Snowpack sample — Snodgrass Mountain, Crested Butte, Colorado (2/4/25, 12:06 PM MST)
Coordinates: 38.923, -106.968
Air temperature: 35 °F
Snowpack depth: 80 cm
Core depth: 60 cm
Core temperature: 32 °F
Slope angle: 14°, slope face: 78°
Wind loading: low
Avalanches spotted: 0
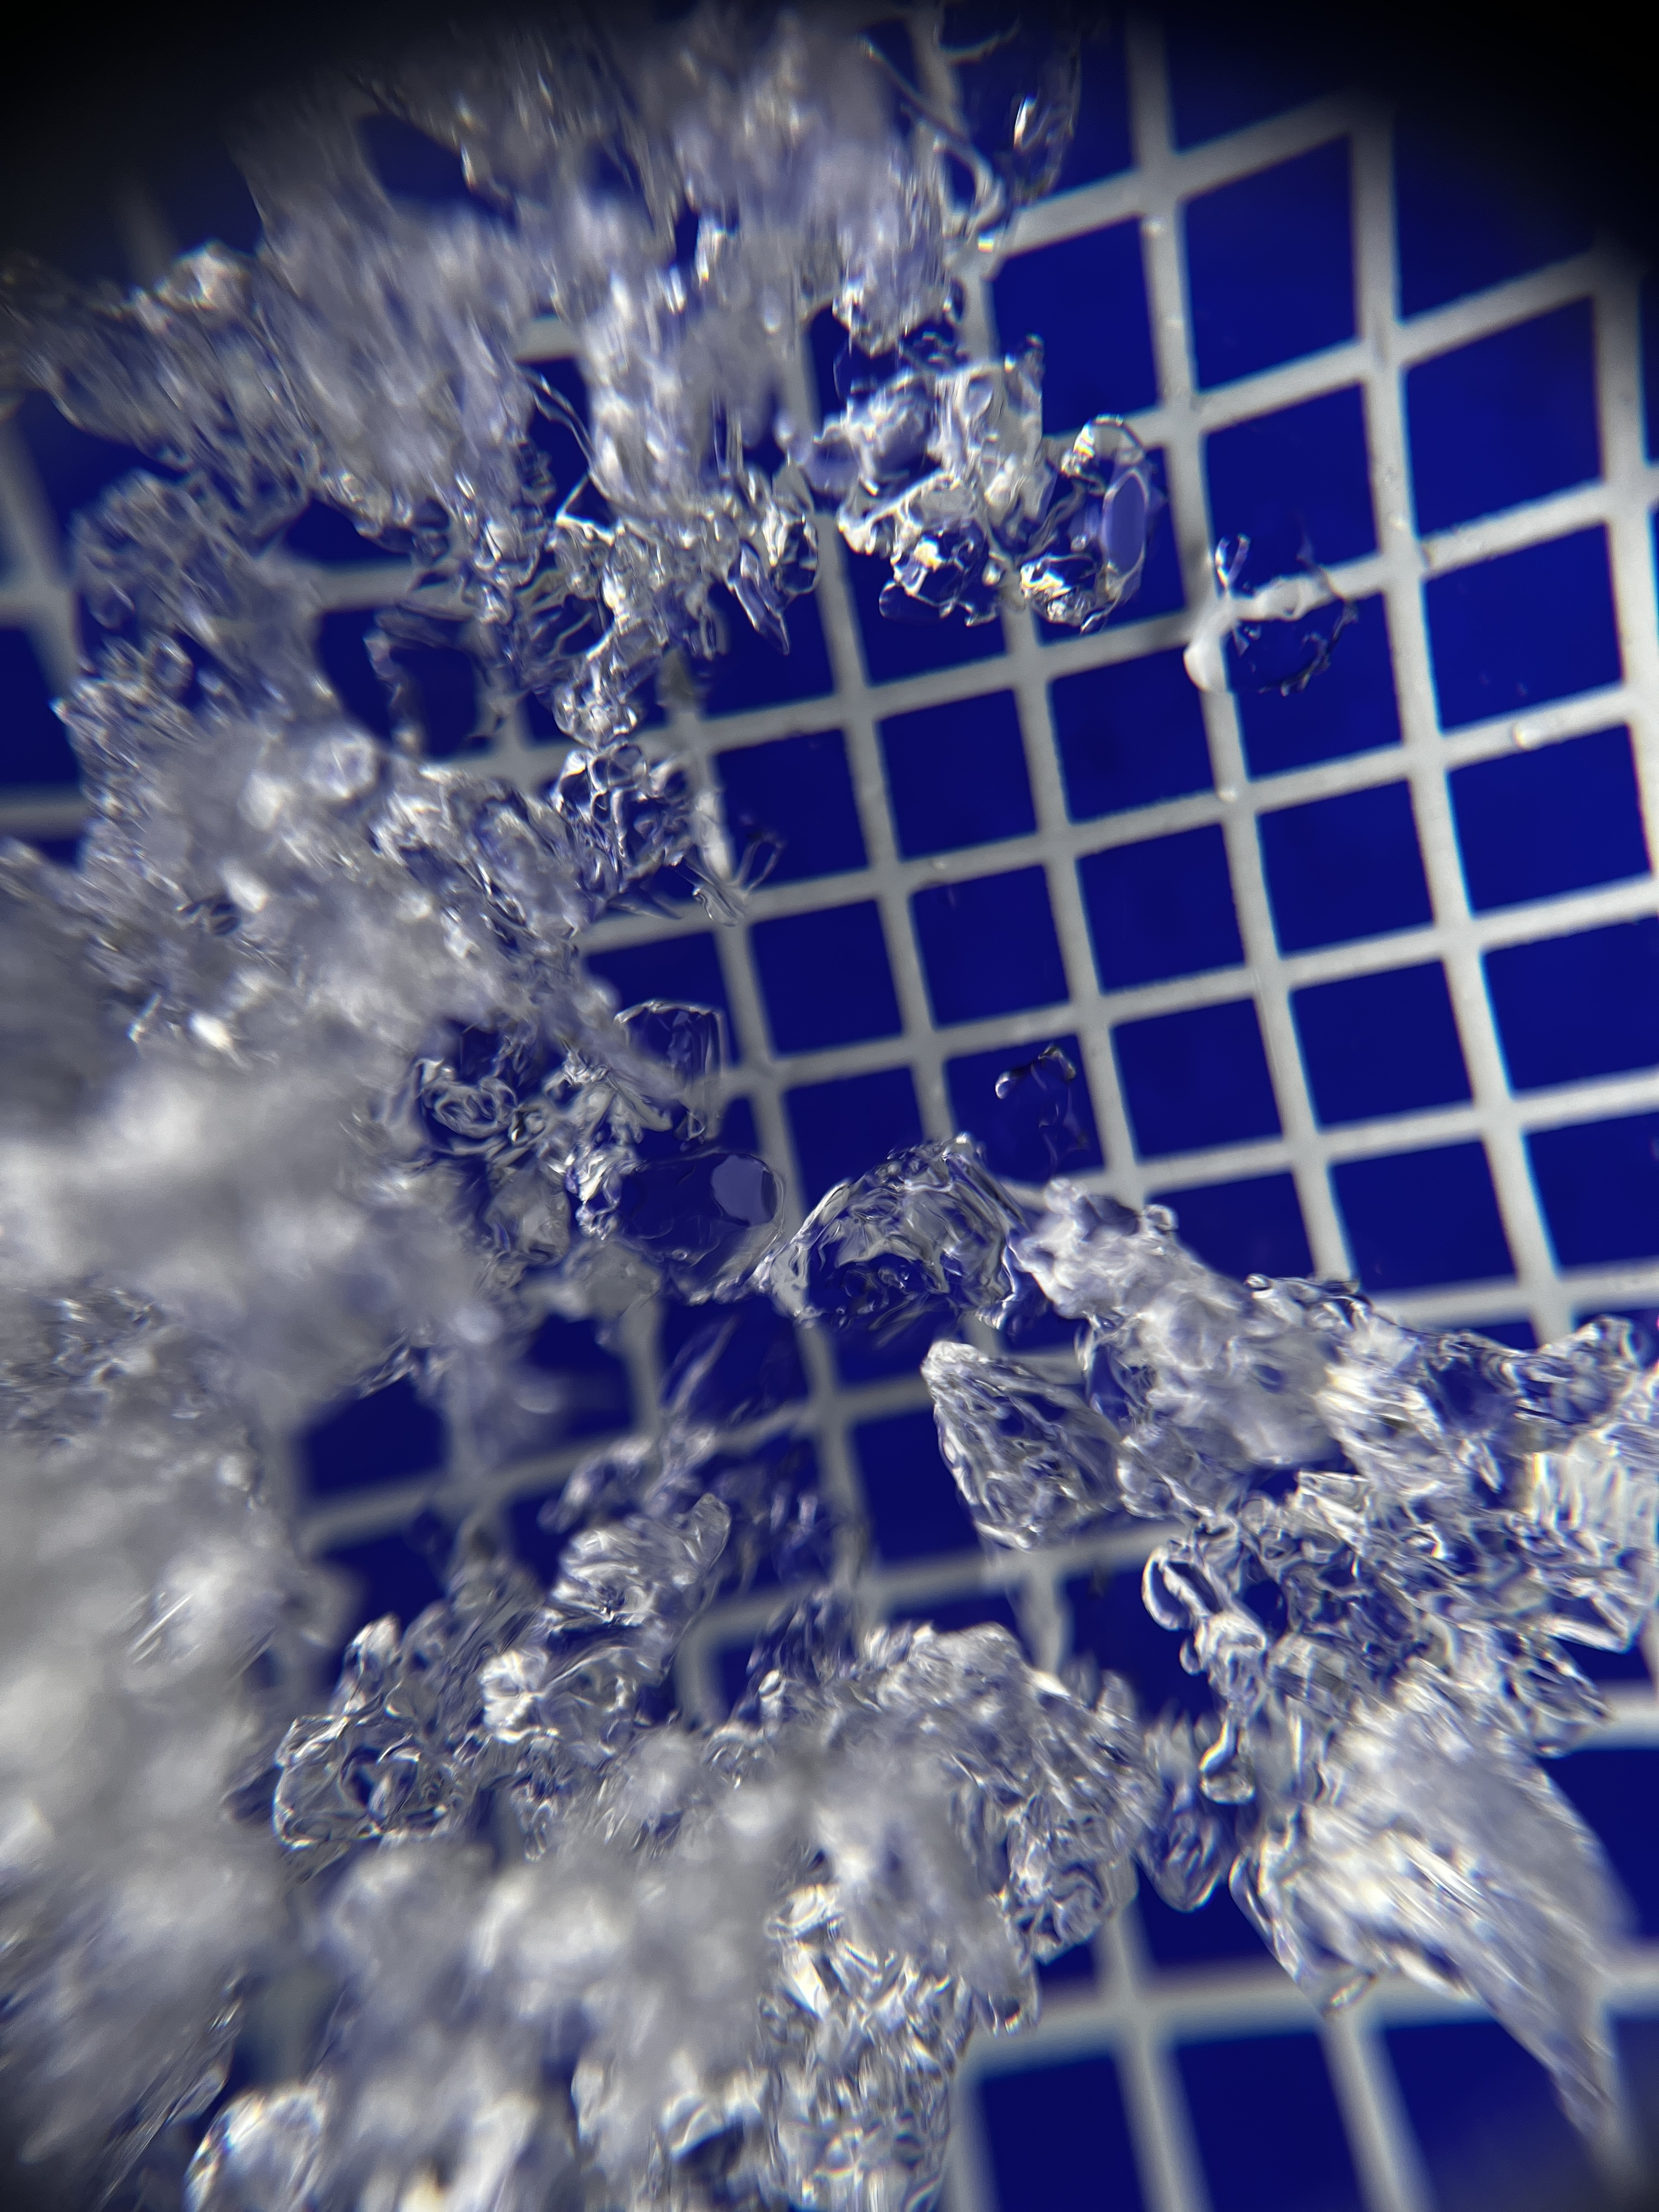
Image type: magnified_profile
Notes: No avalanches nearby, unusually warm weather for the last month reported by residents, Collected 25 yards from treeline